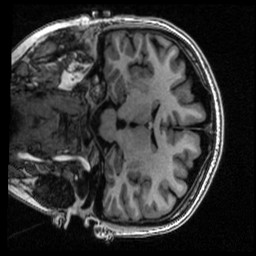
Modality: T1w
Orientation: coronal
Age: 22
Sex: female
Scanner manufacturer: siemens
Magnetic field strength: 3 T
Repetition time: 2.53 s
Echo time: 0.00126 s